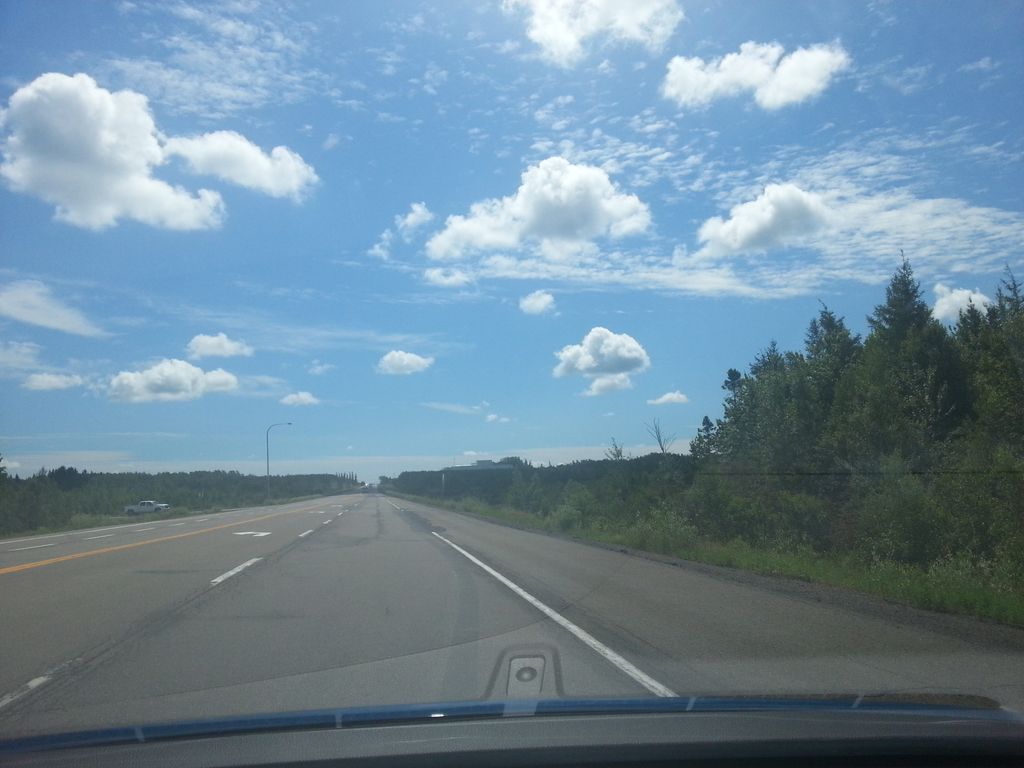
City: charlottetown